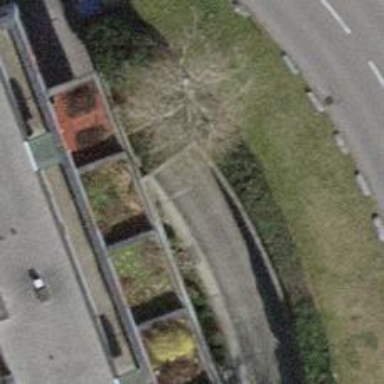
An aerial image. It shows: Parking entrance.